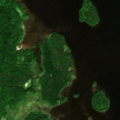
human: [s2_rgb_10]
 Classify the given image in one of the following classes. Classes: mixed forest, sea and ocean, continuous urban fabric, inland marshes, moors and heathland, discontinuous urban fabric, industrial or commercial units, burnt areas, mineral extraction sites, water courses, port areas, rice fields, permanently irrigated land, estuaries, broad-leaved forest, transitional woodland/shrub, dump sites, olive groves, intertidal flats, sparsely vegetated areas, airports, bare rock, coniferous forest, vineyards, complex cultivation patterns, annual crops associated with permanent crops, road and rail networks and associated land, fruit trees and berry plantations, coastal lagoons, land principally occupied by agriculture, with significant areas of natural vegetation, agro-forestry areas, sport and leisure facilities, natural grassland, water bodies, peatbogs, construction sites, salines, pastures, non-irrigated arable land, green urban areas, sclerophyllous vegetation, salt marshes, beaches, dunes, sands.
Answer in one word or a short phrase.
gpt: mixed forest, water bodies